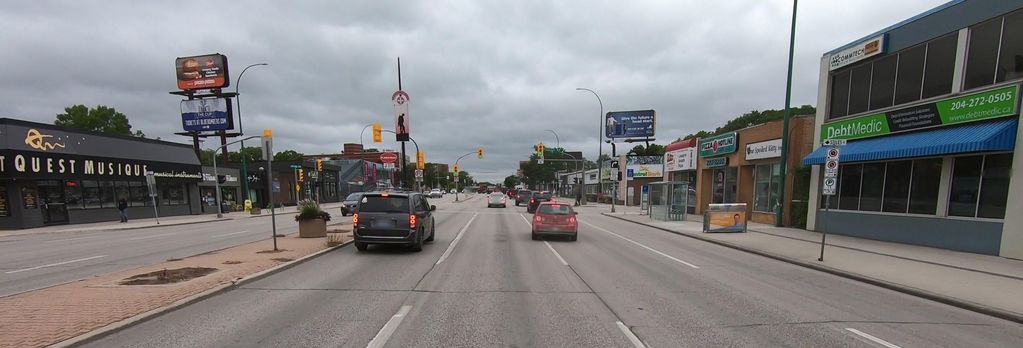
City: winnipeg